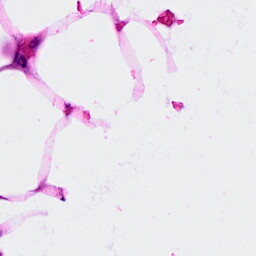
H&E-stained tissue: Breast